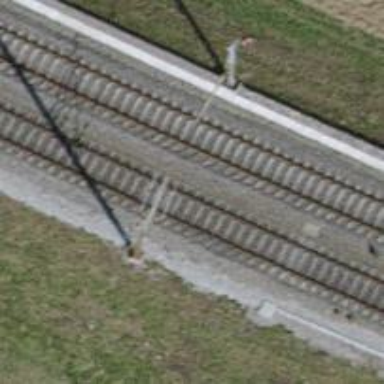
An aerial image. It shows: Single-track electrified railway with contact line.